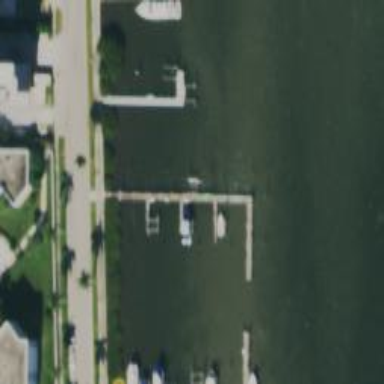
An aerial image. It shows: Man-made pier.